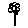
Label: flower